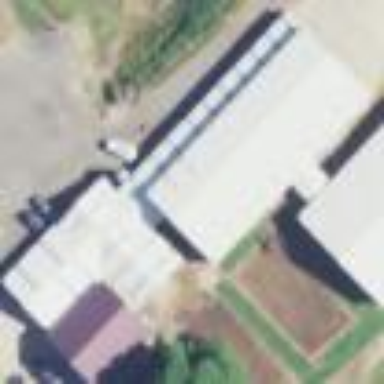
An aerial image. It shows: Farm auxiliary building.